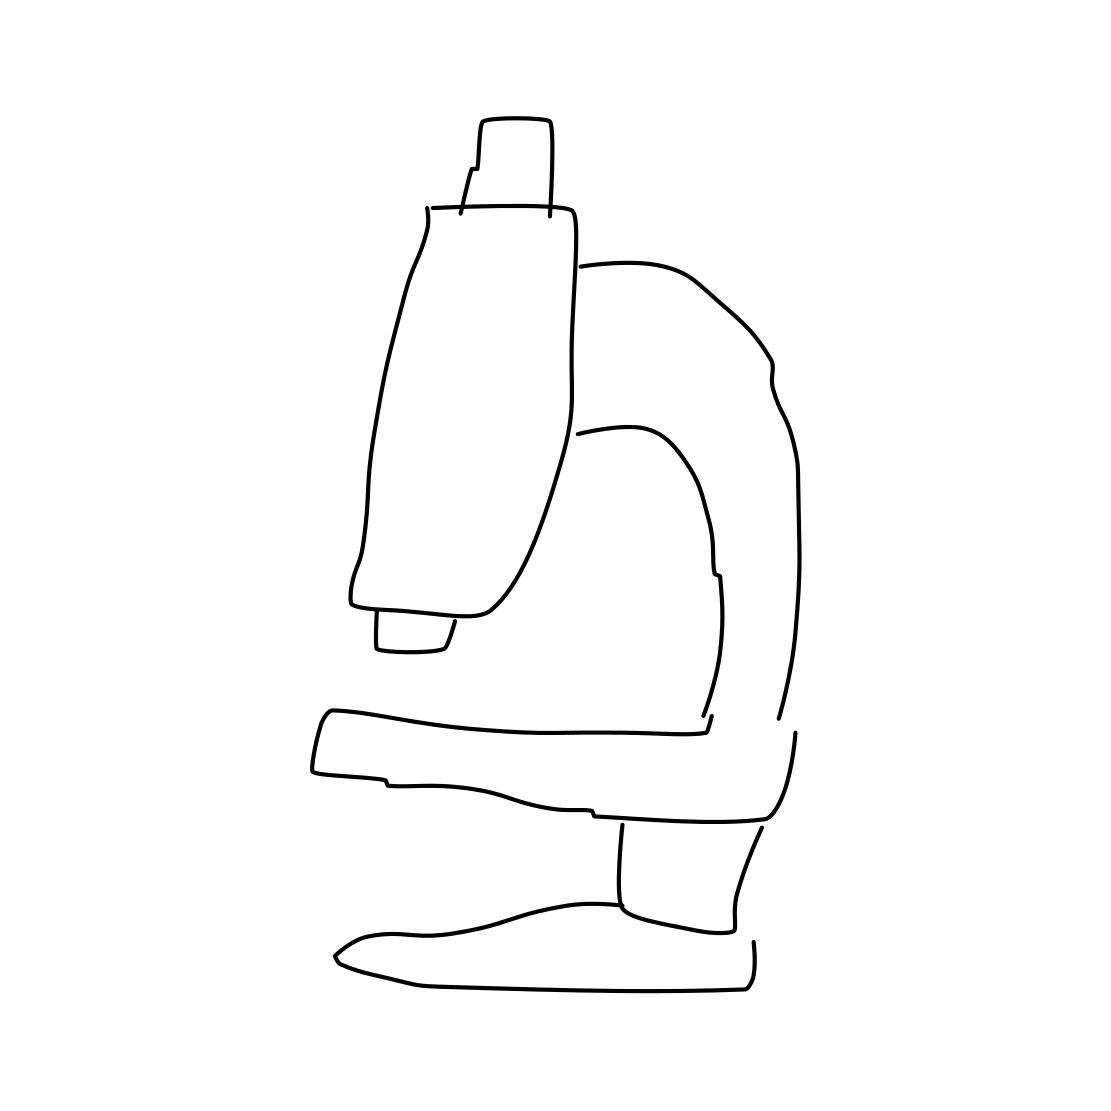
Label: microscope